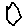
Label: hexagon